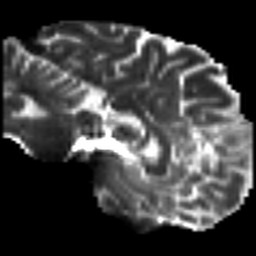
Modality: T2w
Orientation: sagittal
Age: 47
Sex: male
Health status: healthy
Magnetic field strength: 3 T
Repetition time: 8.4 s
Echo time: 0.0926 s